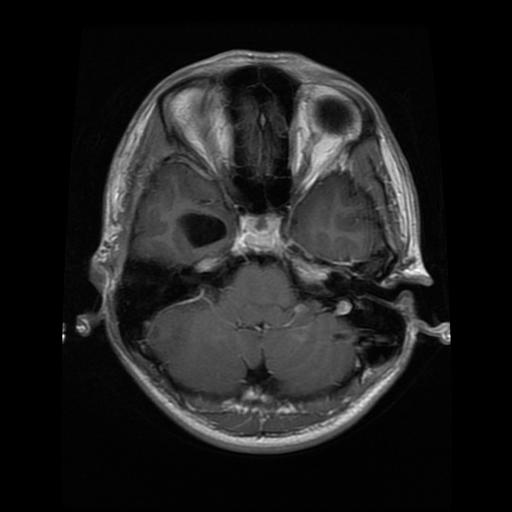
Label: glioma